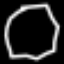
Label: octagon